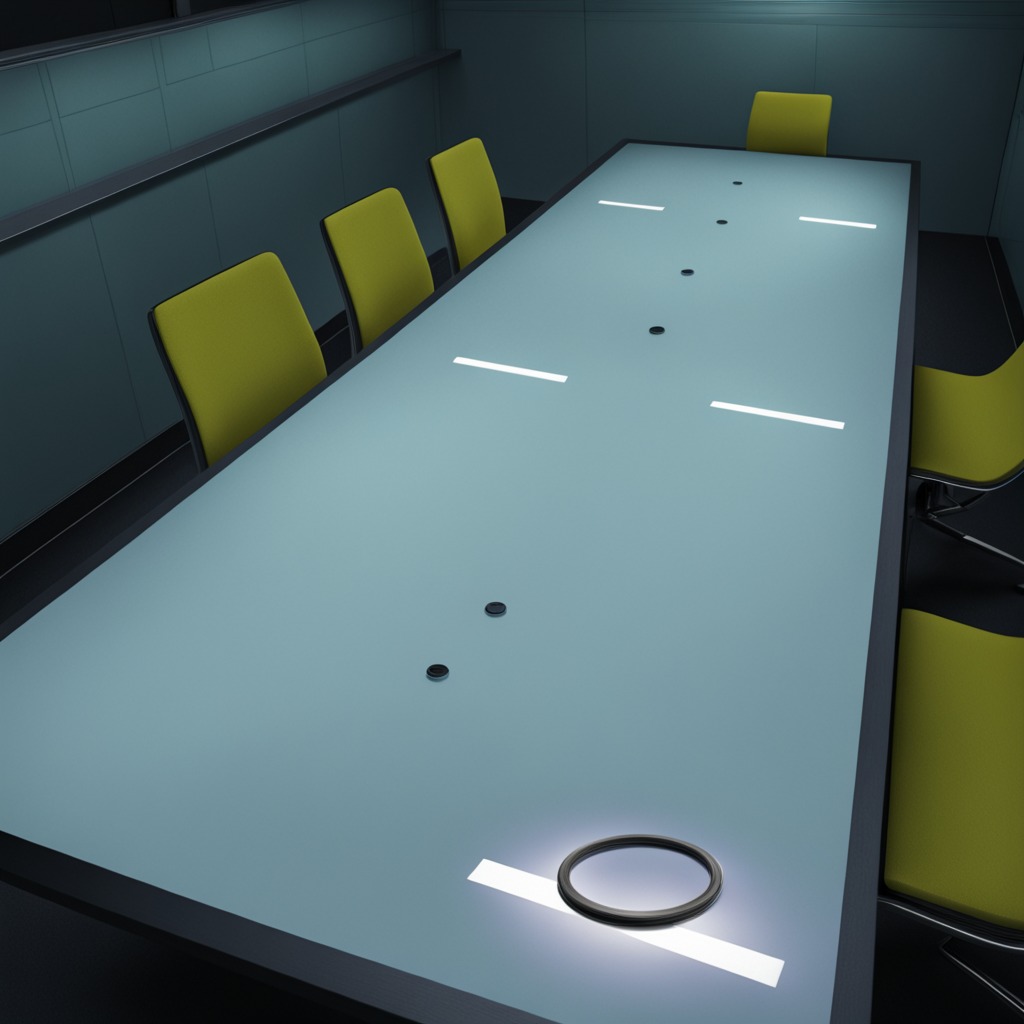
A rubber O-ring is lying on the clean empty table in a railway signal maintenance room lit by harsh overhead fluorescents.